Question: So I have an update method in my , in which according to the leaders following direction the position of other following characters is decided:
'''
-(void) update {
if (_followingEnabled == YES || _isLeader == YES) {
switch (currentDirection) {
case up:
self.position = CGPointMake(self.position.x, self.position.y + speed);
// making a line of characters
if (self.position.x < _idealX && _isLeader == NO) {
self.position = CGPointMake(self.position.x + 1, self.position.y);
} else if (self.position.x > _idealX && _isLeader == NO) {
self.position = CGPointMake(self.position.x - 1, self.position.y);
}
break;
case down:
self.position = CGPointMake(self.position.x, self.position.y - speed);
// making a line of characters
if (self.position.x < _idealX && _isLeader == NO) {
self.position = CGPointMake(self.position.x + 1, self.position.y);
} else if (self.position.x > _idealX && _isLeader == NO) {
self.position = CGPointMake(self.position.x - 1, self.position.y);
}
break;
case left:
self.position = CGPointMake(self.position.x - speed, self.position.y);
// making a line of characters
if (self.position.y < _idealY && _isLeader == NO) {
self.position = CGPointMake(self.position.x, self.position.y + 1);
} else if (self.position.y < _idealY && _isLeader == NO) {
self.position = CGPointMake(self.position.x, self.position.y - 1);
}
break;
case right:
self.position = CGPointMake(self.position.x + speed, self.position.y);
// making a line of characters
if (self.position.y < _idealY && _isLeader == NO) {
self.position = CGPointMake(self.position.x, self.position.y + 1);
} else if (self.position.y < _idealY && _isLeader == NO) {
self.position = CGPointMake(self.position.x, self.position.y - 1);
}
break;
case noDirection:
// in case you want to do something for noDirection
break;
default:
break;
} // switch (currentDirection) {
} // if (_followingEnabled == YES && _isLeader == YES) {
}
'''
'_idealX' and '_idealY' are integers passed from the leader's position (I did set them up as properties..) and the position of my other characters that are following him is float (correct me if I'm wrong)
Therefore, when I add or subtract 1, the position of my characters(float) will never be equal to '_idealX / _idealY(int)' and the statements will run over and over, which causes this little "twitching" or "shaking" on the Y/X axis (adding and subtracting the 1).
So you would understand and visualise this better, I made a screenshot of how it looks like (the 2 characters behind him(Leader) twitch when moving..):

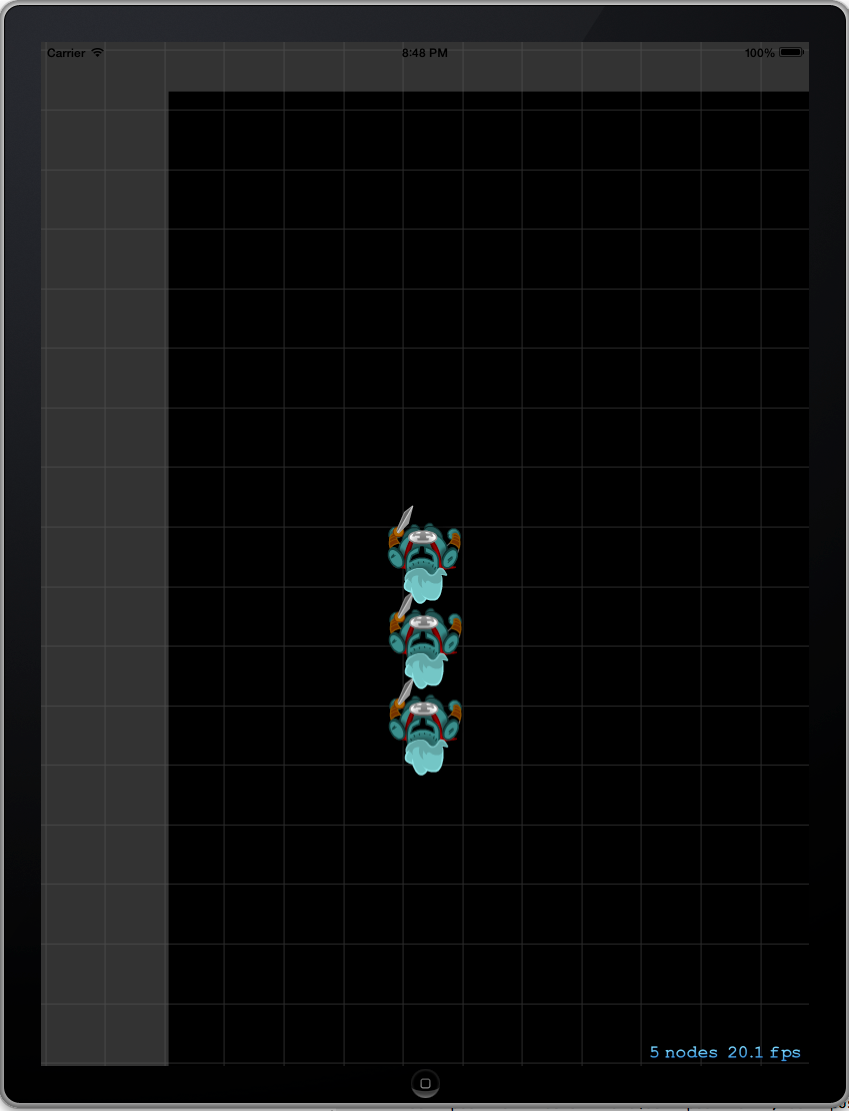
Answer: I don't remember the exact calculations anymore but a general method is to try and be sure that things are aligned to the pixel grid for display.
'''
x = floorf(x+0.5)
'''
You will need an actual position and a drawing position since if you use the floored values things won't work as intended at low speeds.